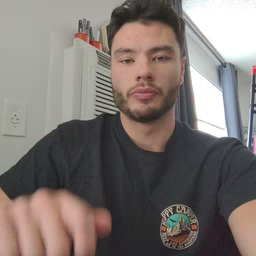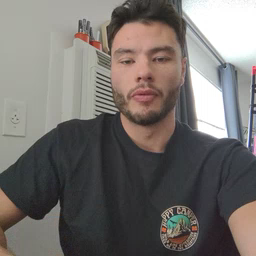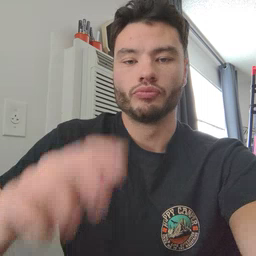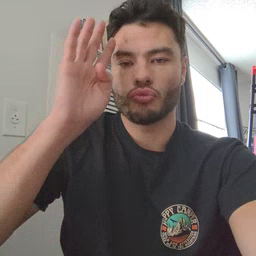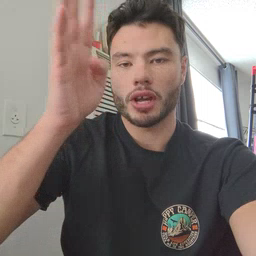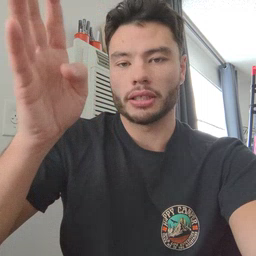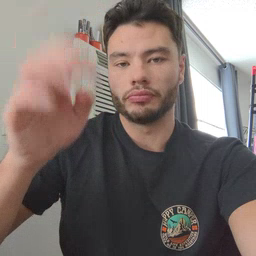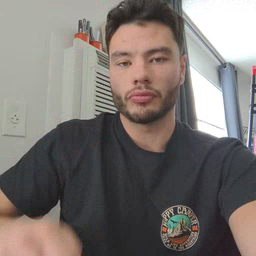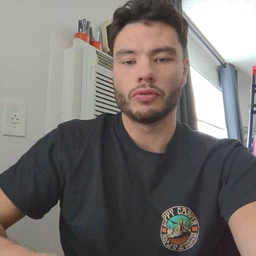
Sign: pretend